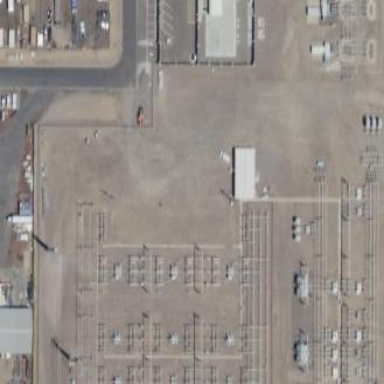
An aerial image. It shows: Outdoor distribution substation.